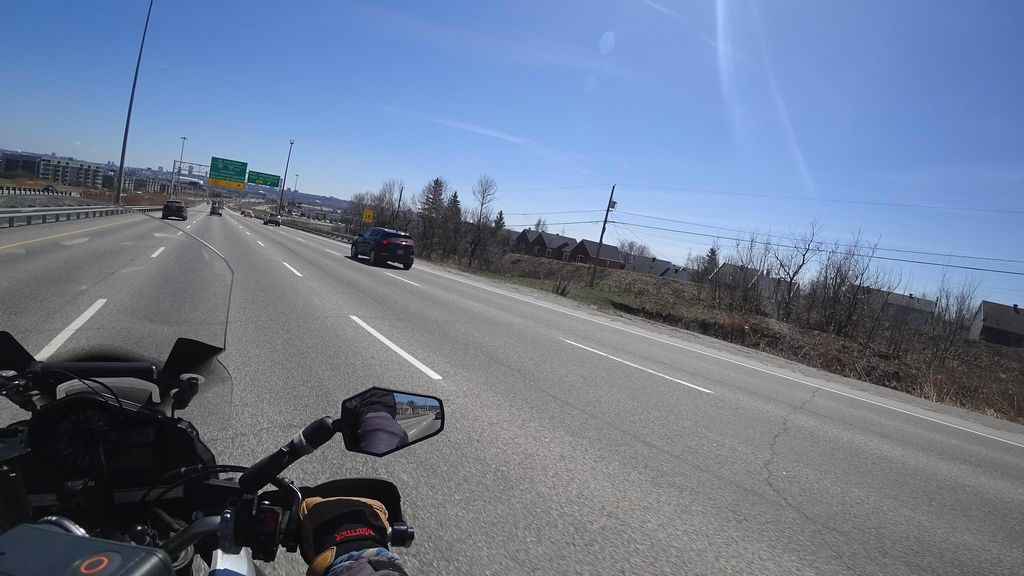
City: quebec_city